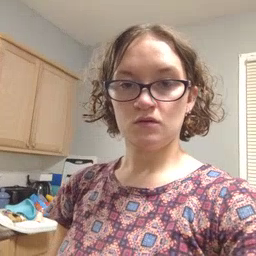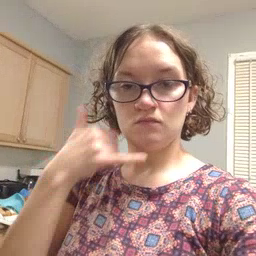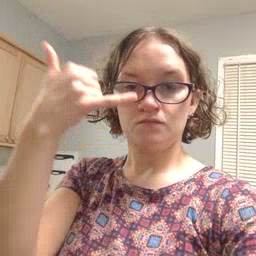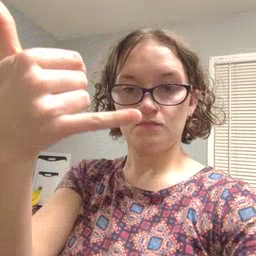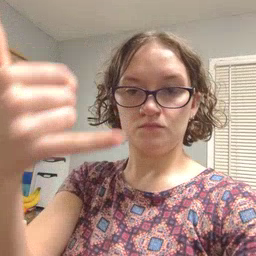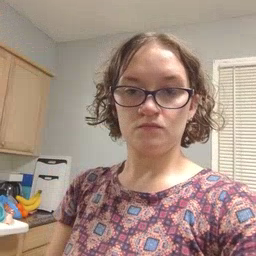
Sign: callonphone